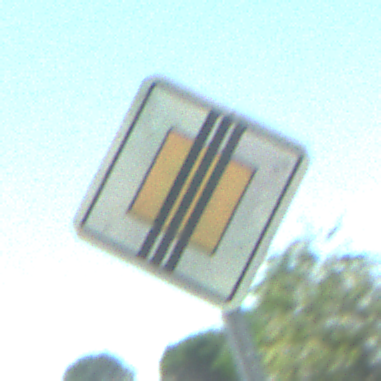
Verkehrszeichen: EndeVorfahrtsstrasse
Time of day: Midday
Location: Outdoor (Special)
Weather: PartlyCloudy
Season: NotSpecified
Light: Natural